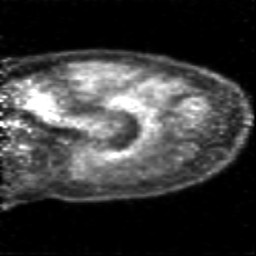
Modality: PET
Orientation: sagittal
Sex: male
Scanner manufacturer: siemens